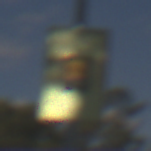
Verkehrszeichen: KennzeichnungspflichtigeFahrzeugeGefaehrlicheGueterOhnePfeilsymbol
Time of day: MorningAfternoon
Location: Outdoor (Nature)
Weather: PartlyCloudy
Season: NotSpecified
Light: Natural